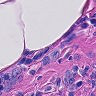
Metastatic tissue present: yes